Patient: sex F, age 63
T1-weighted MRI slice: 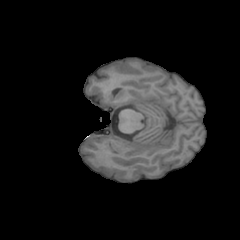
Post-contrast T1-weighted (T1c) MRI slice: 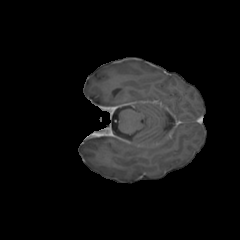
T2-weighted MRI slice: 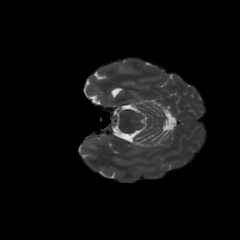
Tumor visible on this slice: no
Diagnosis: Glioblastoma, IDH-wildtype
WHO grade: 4